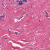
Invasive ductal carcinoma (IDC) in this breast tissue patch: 0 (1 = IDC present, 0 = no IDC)